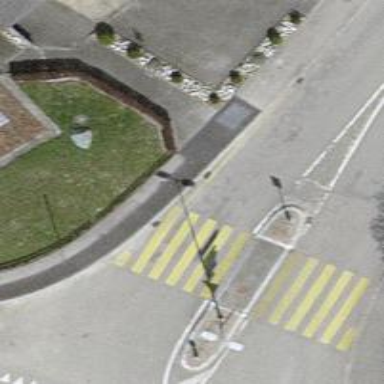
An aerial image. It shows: Kerb barrier.